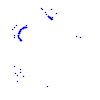
Particle: kaon